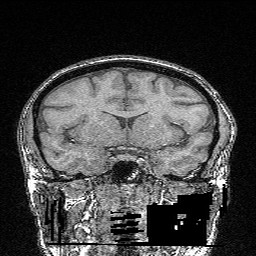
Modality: FLASH
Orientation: sagittal
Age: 29
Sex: male